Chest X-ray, AP view. Patient: 32 years old, sex F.
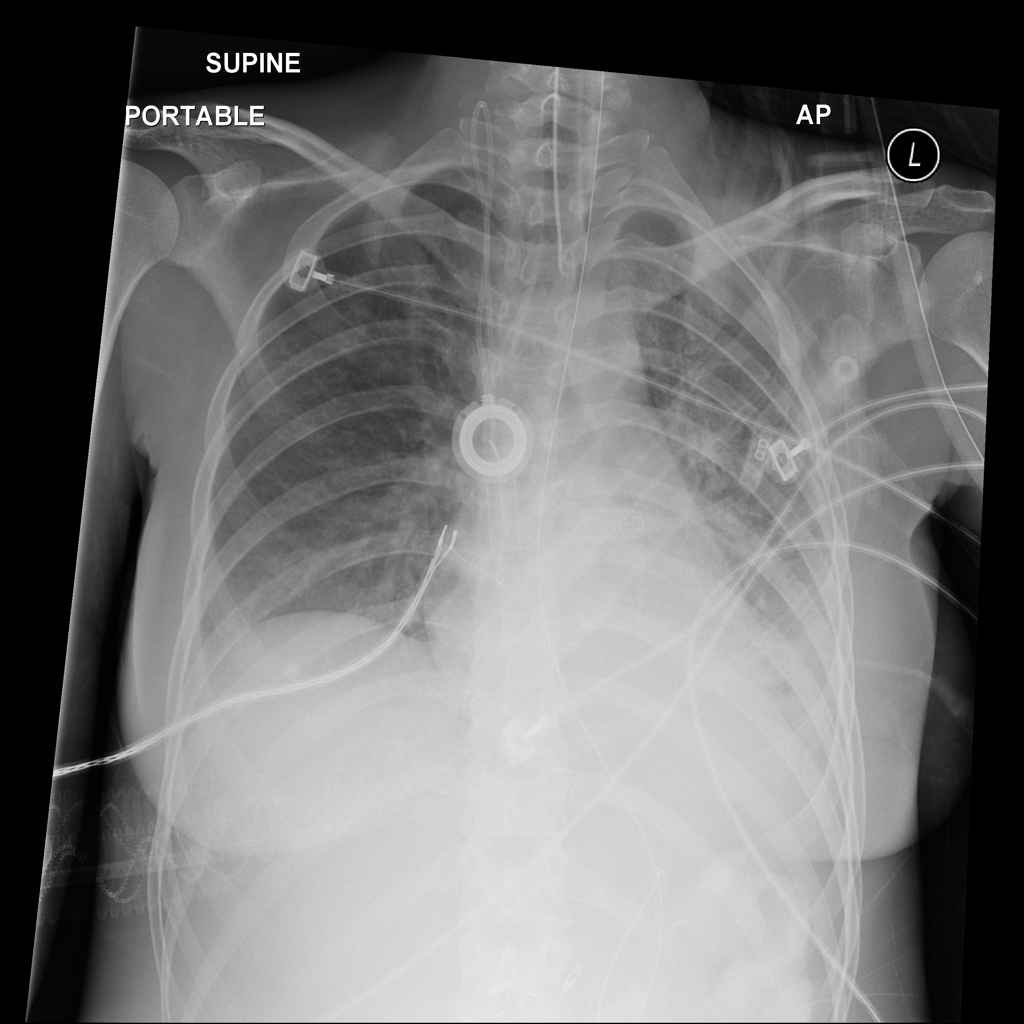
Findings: Atelectasis, Nodule